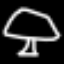
Label: mushroom